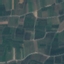
Land use / land cover class: PermanentCrop